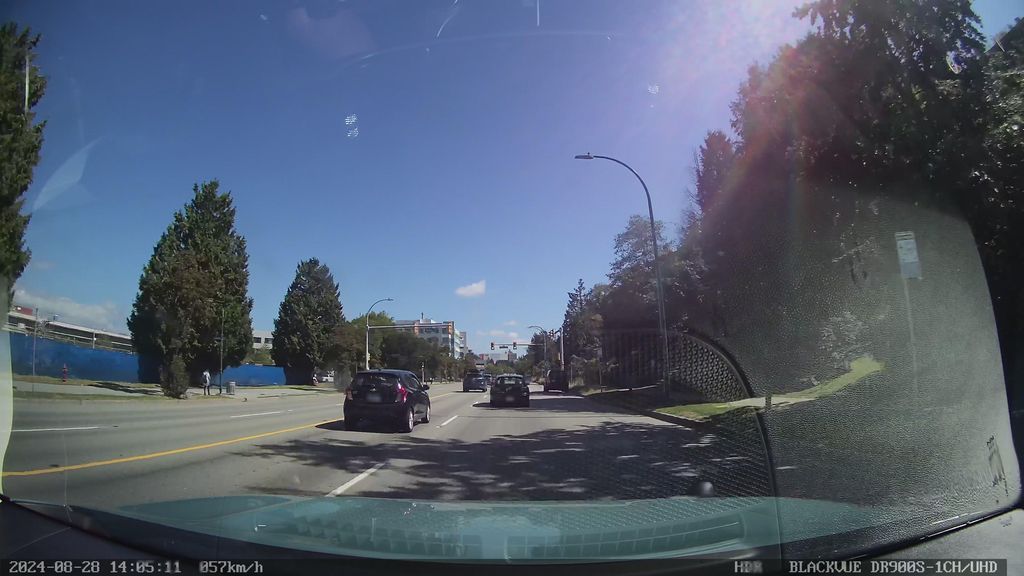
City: vancouver